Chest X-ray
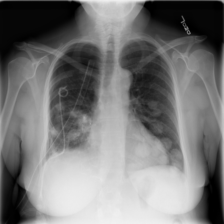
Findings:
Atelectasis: negative
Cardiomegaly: negative
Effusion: positive
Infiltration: negative
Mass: positive
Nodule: positive
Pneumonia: negative
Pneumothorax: positive
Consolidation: negative
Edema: negative
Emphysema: negative
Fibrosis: negative
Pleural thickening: negative
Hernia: negative